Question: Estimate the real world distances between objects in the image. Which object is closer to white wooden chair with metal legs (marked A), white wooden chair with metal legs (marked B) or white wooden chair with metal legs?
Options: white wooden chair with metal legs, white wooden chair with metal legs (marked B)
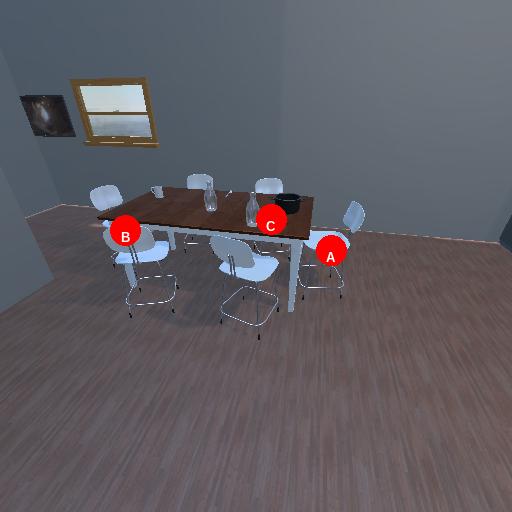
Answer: white wooden chair with metal legs